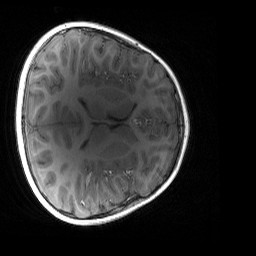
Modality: T1w
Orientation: axial
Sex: female
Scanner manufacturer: siemens
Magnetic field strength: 3 T
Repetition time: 1.9 s
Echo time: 0.00243 s